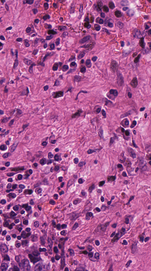
Tumor epithelial tissue: no
Tumor-associated stroma tissue: yes
Normal tissue: no